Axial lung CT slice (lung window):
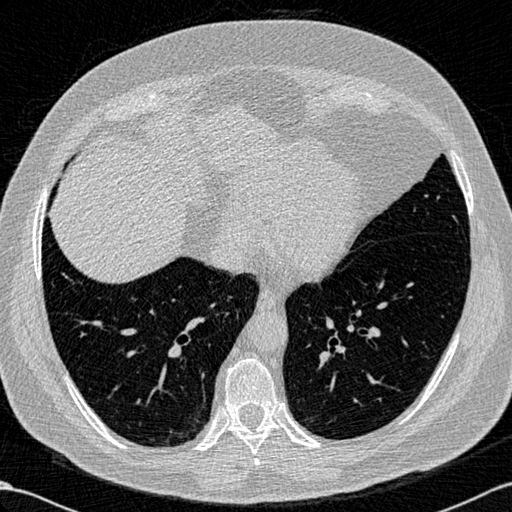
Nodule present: no